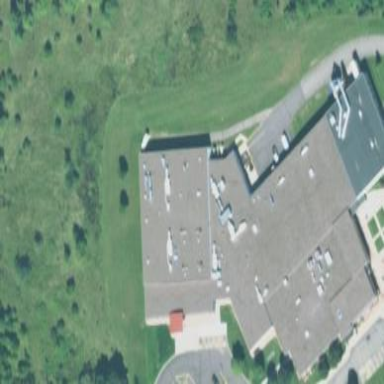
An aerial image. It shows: College building.